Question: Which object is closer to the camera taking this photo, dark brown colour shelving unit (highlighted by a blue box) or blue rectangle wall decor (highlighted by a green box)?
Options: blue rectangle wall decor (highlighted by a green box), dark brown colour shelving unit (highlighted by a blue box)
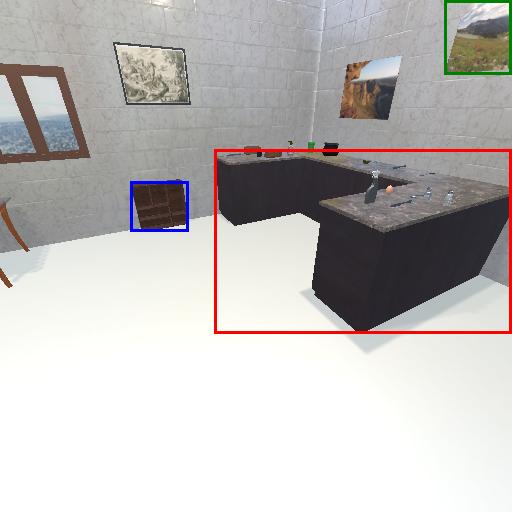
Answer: blue rectangle wall decor (highlighted by a green box)